Interaction volume radius: 10 \u00c5
Interaction volume height: 20 \u00c5
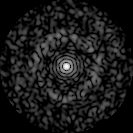
Disorder parameter: 0.8259